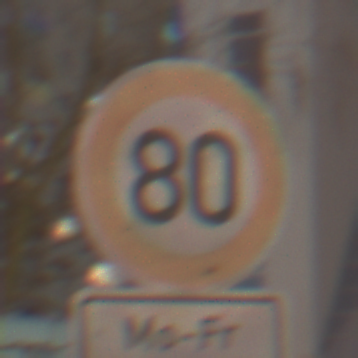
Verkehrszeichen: Geschwindigkeit80
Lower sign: ZeitangabenMitBeschraenkungAufWochentage2
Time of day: Night
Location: Outdoor (Urban)
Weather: Overcast
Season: Winter
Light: Artificial